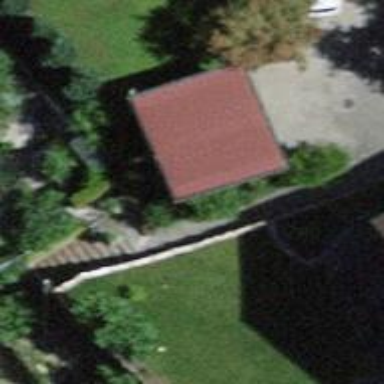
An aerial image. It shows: View of roof of building.